Field crop: maize
Growth stage: 2
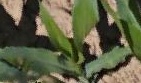
Species: maize